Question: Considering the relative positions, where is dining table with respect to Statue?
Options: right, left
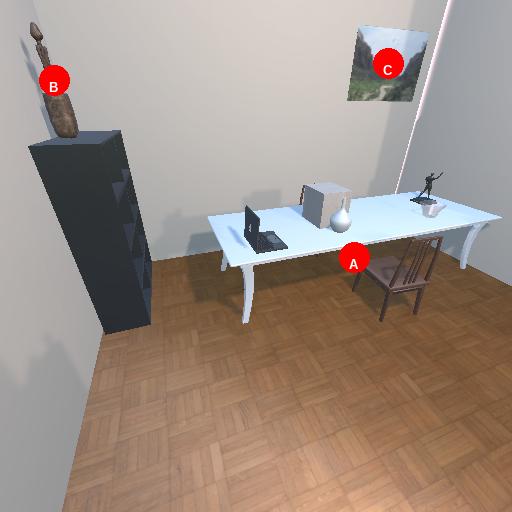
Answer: right